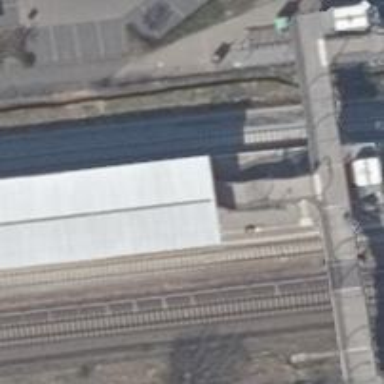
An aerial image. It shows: Close-up of railway platform edge.